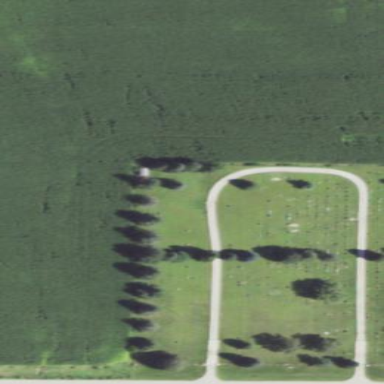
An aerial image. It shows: Cemetery.